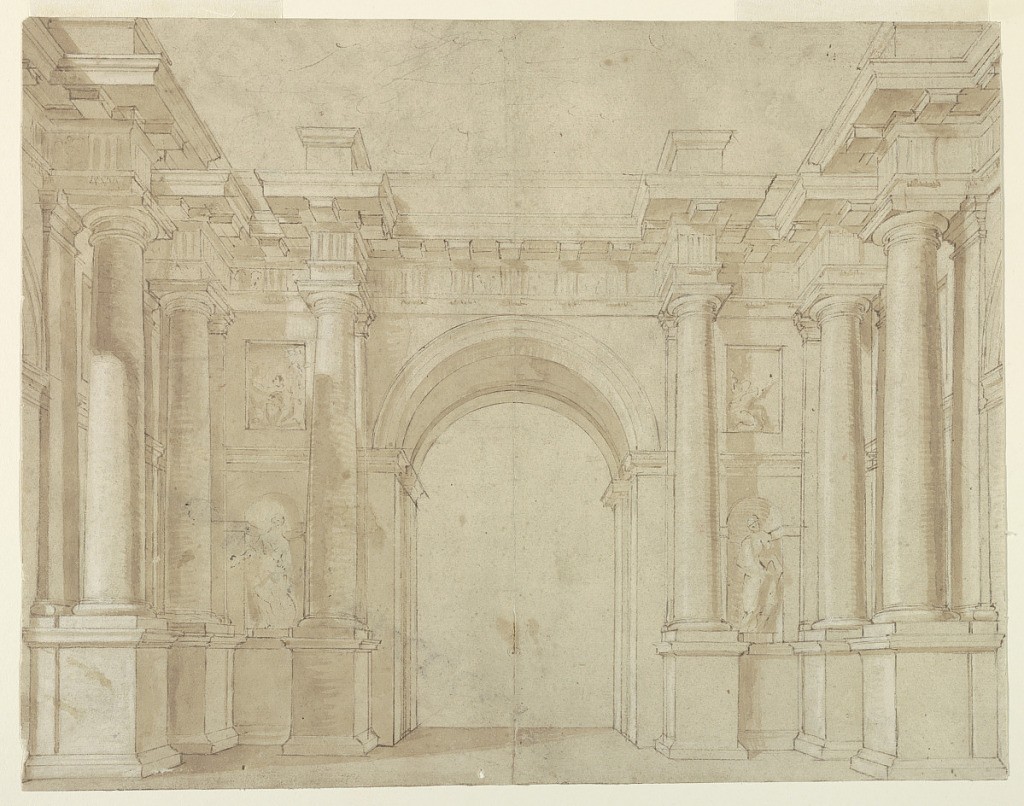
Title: Stage Design
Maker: Andrea Pozzo, Italian, 1642–1709
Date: before 1693
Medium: Pen and brown ink, brush and brown and white wash on cream laid paper
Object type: Drawing
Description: A stage design consisting of a columned niche, with sculpture and relief panels, is pierced by an archway in the center.